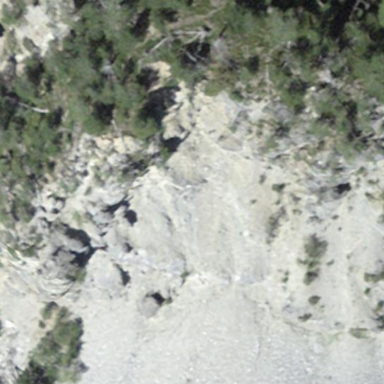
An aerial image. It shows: Landscape of bare rock.